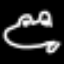
Label: frog